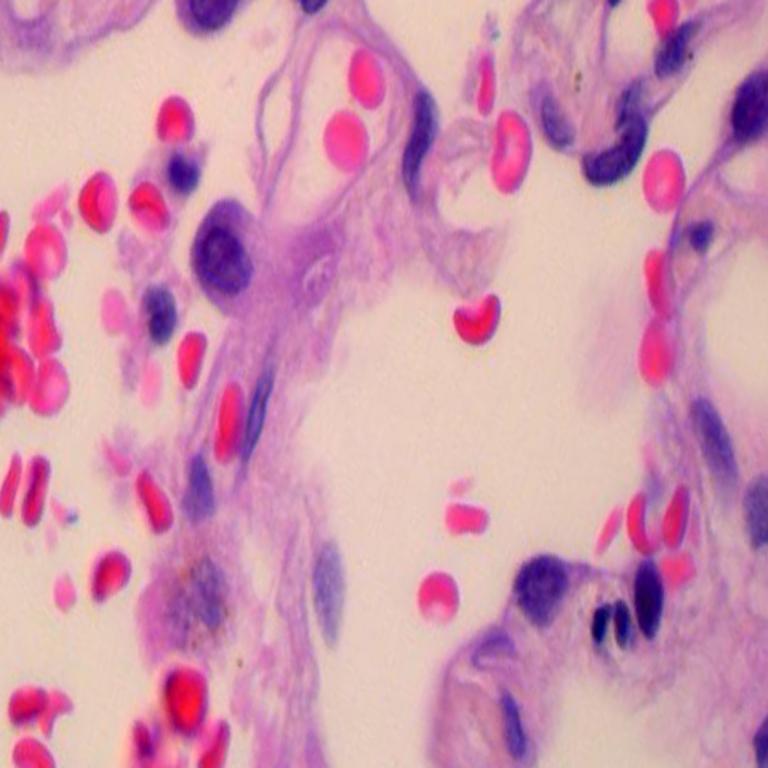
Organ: lung
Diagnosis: benign